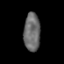
Tissue: prostate
Cell type: Fibroblasts
Senescence score: 0.7086
Nuclear area (px): 620
Mean DAPI intensity: 105.413